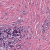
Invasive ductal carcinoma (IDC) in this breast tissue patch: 1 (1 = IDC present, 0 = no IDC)